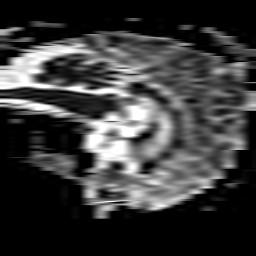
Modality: ADC
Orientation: sagittal
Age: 58
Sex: female
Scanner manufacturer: philips
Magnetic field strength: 3 T
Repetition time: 3.786 s
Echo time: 0.06104 s